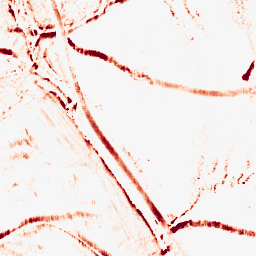
Category: morphological
Decomposition family: morphological_rect
Decomposition parameters: operation: opening
width: 5
height: 10
Upsampling method: cubic_mitchell
Upsampling parameters: scale: 8
Upsampling scale: 8